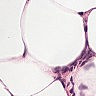
Metastatic tissue present: no